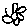
Label: flower